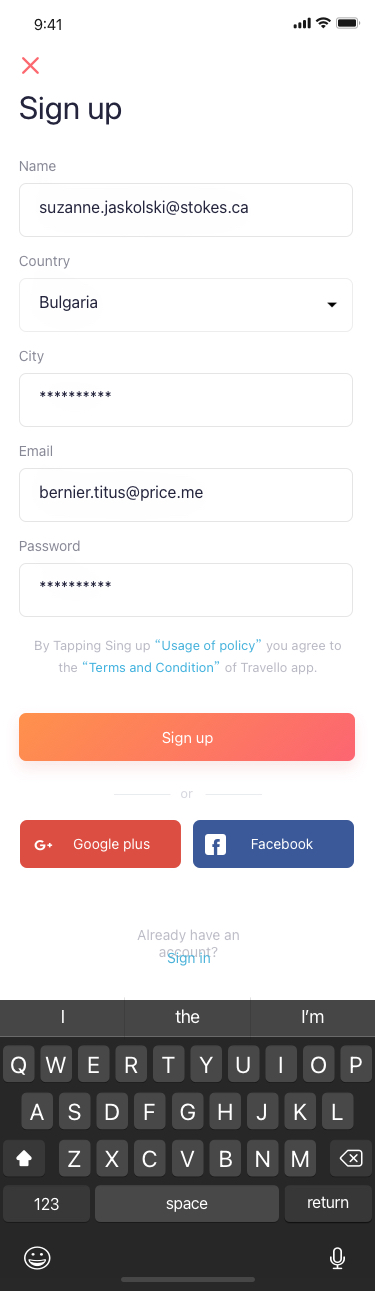
Text in this UI design:
Already have an account?
Sign in
Sign up
By Tapping Sing up “Usage of policy” you agree to the “Terms and Condition” of Travello app.
or
Google plus
Facebook